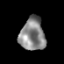
Tissue: prostate
Cell type: T cells
Senescence score: 0.334
Nuclear area (px): 803
Mean DAPI intensity: 135.333